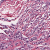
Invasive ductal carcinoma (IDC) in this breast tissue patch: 1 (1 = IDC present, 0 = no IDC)